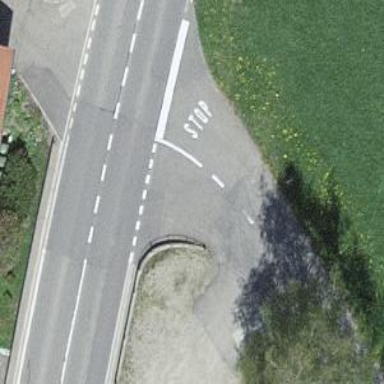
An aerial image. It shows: Stop road.